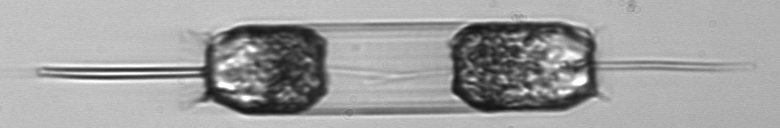
Label: Ditylum_brightwellii